Aerial crown-view tile of a tropical tree (Barro Colorado Island, Panama), acquired 20240918:
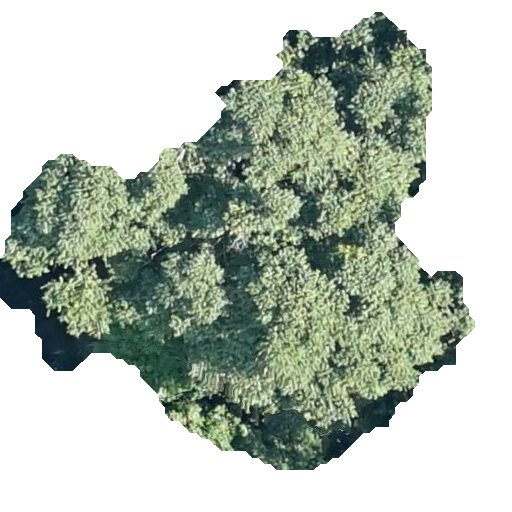
Species: Luehea seemannii
GBIF accepted scientific name: Luehea seemannii
Crown area: 200.181 m²